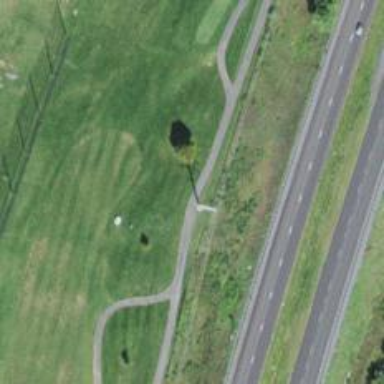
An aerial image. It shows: Asphalt service road that appears to be golf cart path.